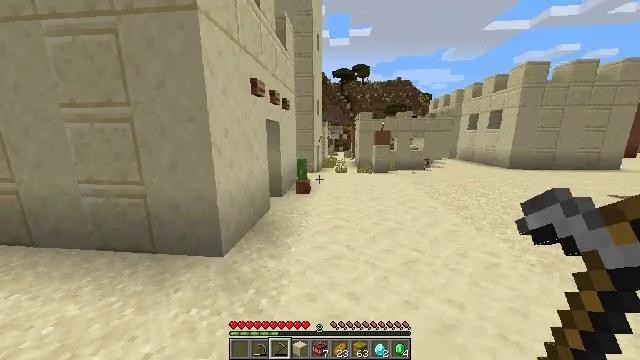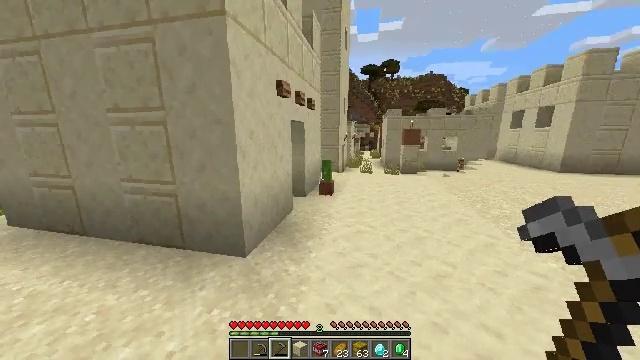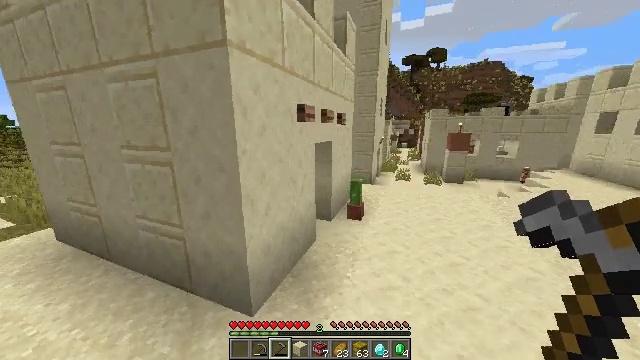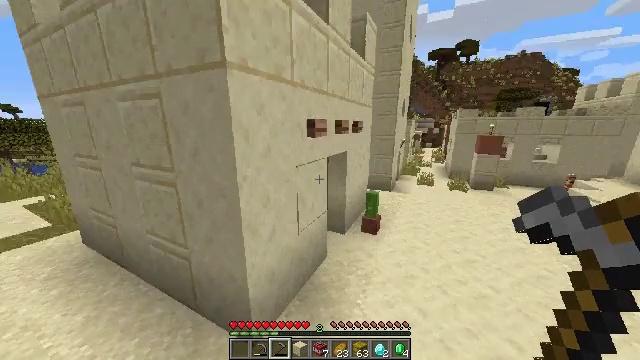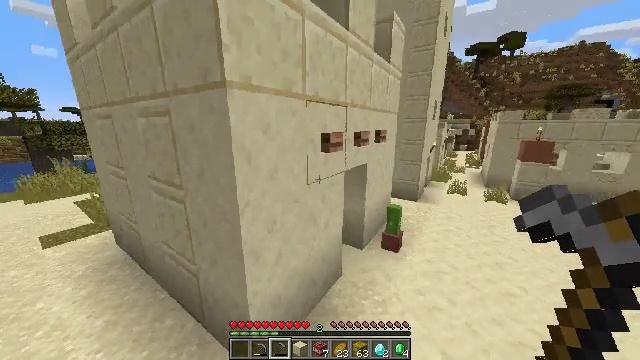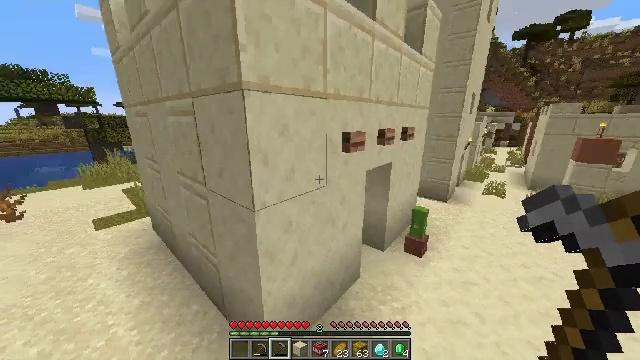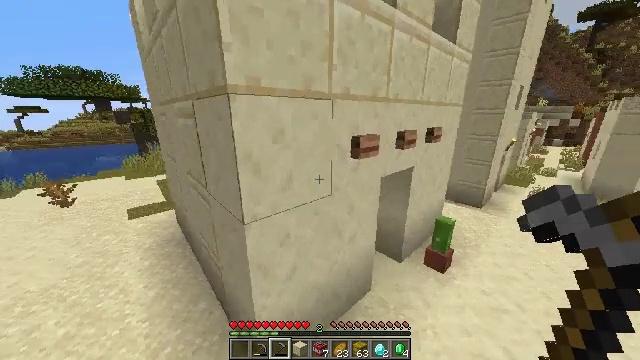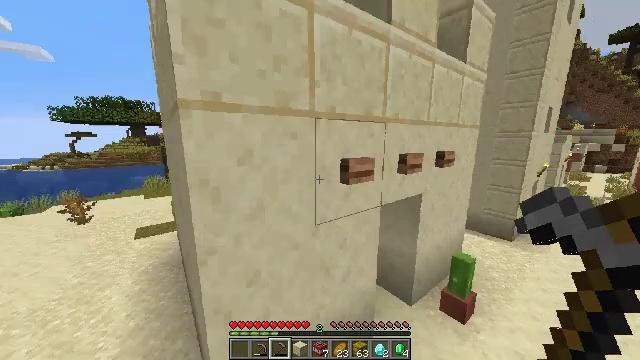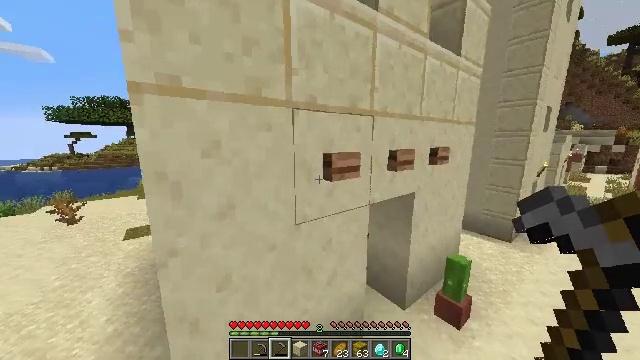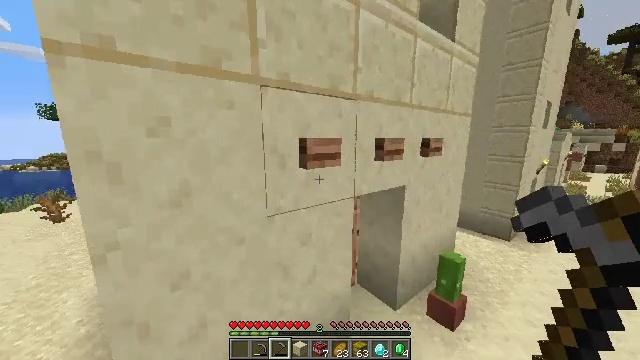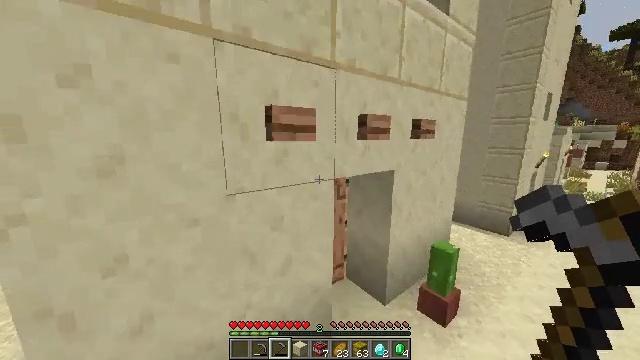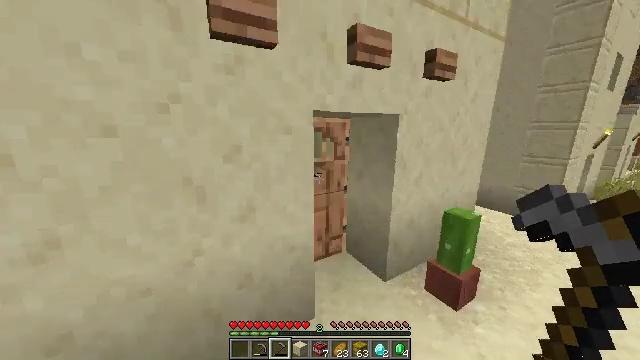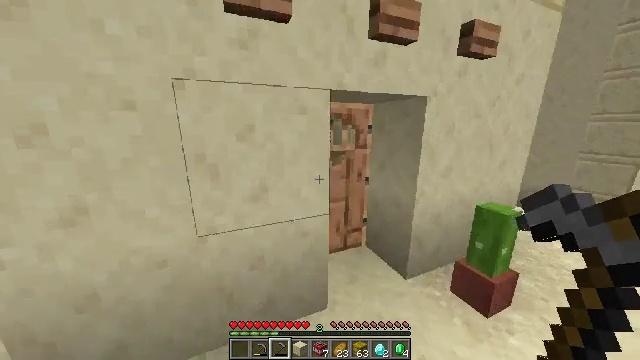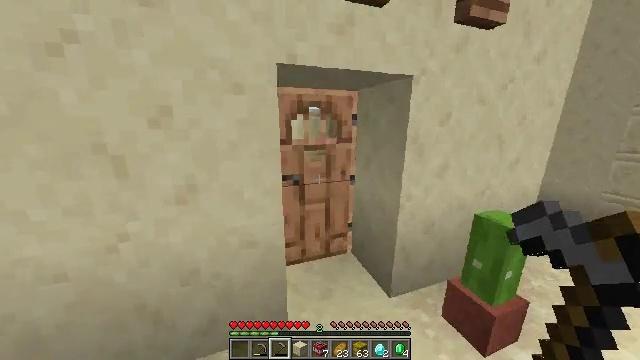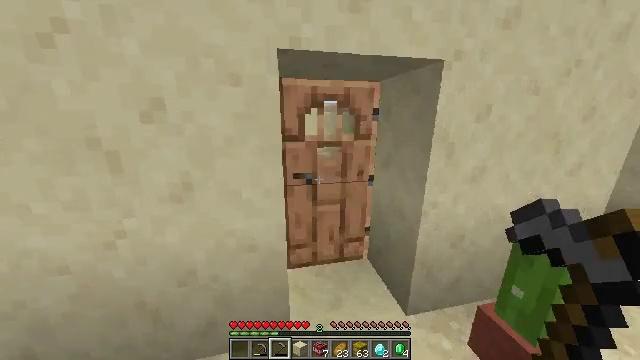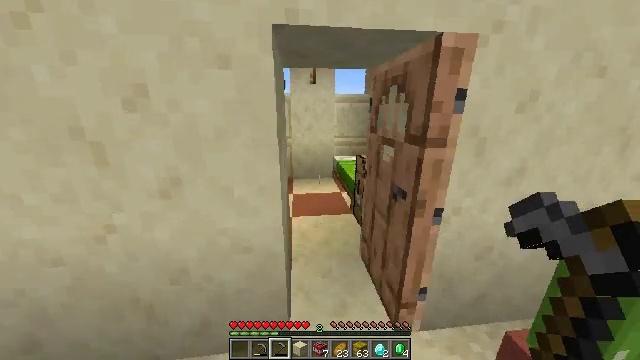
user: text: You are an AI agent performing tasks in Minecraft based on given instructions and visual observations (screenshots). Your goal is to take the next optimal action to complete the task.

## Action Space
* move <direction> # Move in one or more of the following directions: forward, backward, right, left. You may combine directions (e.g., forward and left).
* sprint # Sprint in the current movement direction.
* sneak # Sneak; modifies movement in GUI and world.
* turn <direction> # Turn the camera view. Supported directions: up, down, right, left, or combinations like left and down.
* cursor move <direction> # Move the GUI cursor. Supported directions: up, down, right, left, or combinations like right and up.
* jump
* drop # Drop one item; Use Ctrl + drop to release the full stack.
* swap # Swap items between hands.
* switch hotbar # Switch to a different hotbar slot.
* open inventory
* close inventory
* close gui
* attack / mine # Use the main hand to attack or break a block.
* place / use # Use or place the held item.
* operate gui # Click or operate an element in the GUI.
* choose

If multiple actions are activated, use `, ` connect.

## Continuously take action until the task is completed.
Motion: motion action
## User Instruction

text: Mine dirt from the ground.
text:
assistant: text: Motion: move forward, sprint, turn left, jump
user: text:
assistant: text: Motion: move forward and move right, sprint, turn left and down, jump
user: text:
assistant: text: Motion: move forward and move right, sprint, turn left, jump
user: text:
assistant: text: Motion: move forward and move right, sprint, turn left, jump
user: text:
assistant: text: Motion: move forward and move right, sprint, turn left and down
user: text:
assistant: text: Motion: move forward and move right, sprint, turn left and down
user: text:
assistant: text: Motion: move forward and move right, sprint, turn left and up
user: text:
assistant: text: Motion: move forward and move right, sprint
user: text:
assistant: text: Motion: move forward and move right, sprint
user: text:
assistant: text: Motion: move forward and move right, sprint
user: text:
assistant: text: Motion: move forward and move right, sprint, turn left and down
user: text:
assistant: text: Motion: move forward, turn left
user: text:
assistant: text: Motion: move forward, turn left
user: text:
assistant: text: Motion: move forward, turn left and down
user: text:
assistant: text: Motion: move forward, turn left and down, use / place
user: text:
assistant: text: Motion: move forward, use / place
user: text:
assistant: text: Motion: move forward, use / place
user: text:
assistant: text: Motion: move forward
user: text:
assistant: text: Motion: move forward, turn left
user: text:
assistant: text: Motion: move forward, turn left
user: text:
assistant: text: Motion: move forward, turn left and down
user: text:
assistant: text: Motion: move forward and move right, turn left and down
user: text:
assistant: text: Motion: move forward and move right, turn left and down
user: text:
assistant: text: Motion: move forward and move right, turn left
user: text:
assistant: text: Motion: turn right and down
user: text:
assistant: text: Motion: turn right
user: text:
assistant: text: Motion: turn right and up
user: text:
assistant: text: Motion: move right, turn right and up
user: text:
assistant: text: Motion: move forward and move right, turn right and up
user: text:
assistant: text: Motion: move forward and move right, turn up